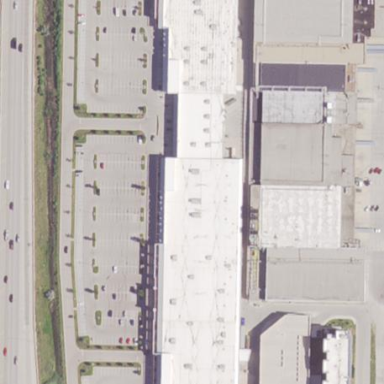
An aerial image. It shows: Retail building.